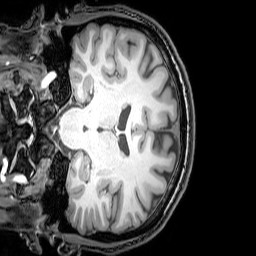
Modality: T1w
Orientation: coronal
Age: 26
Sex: male
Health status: healthy
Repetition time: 0.081 s
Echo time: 0.037 s